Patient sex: F
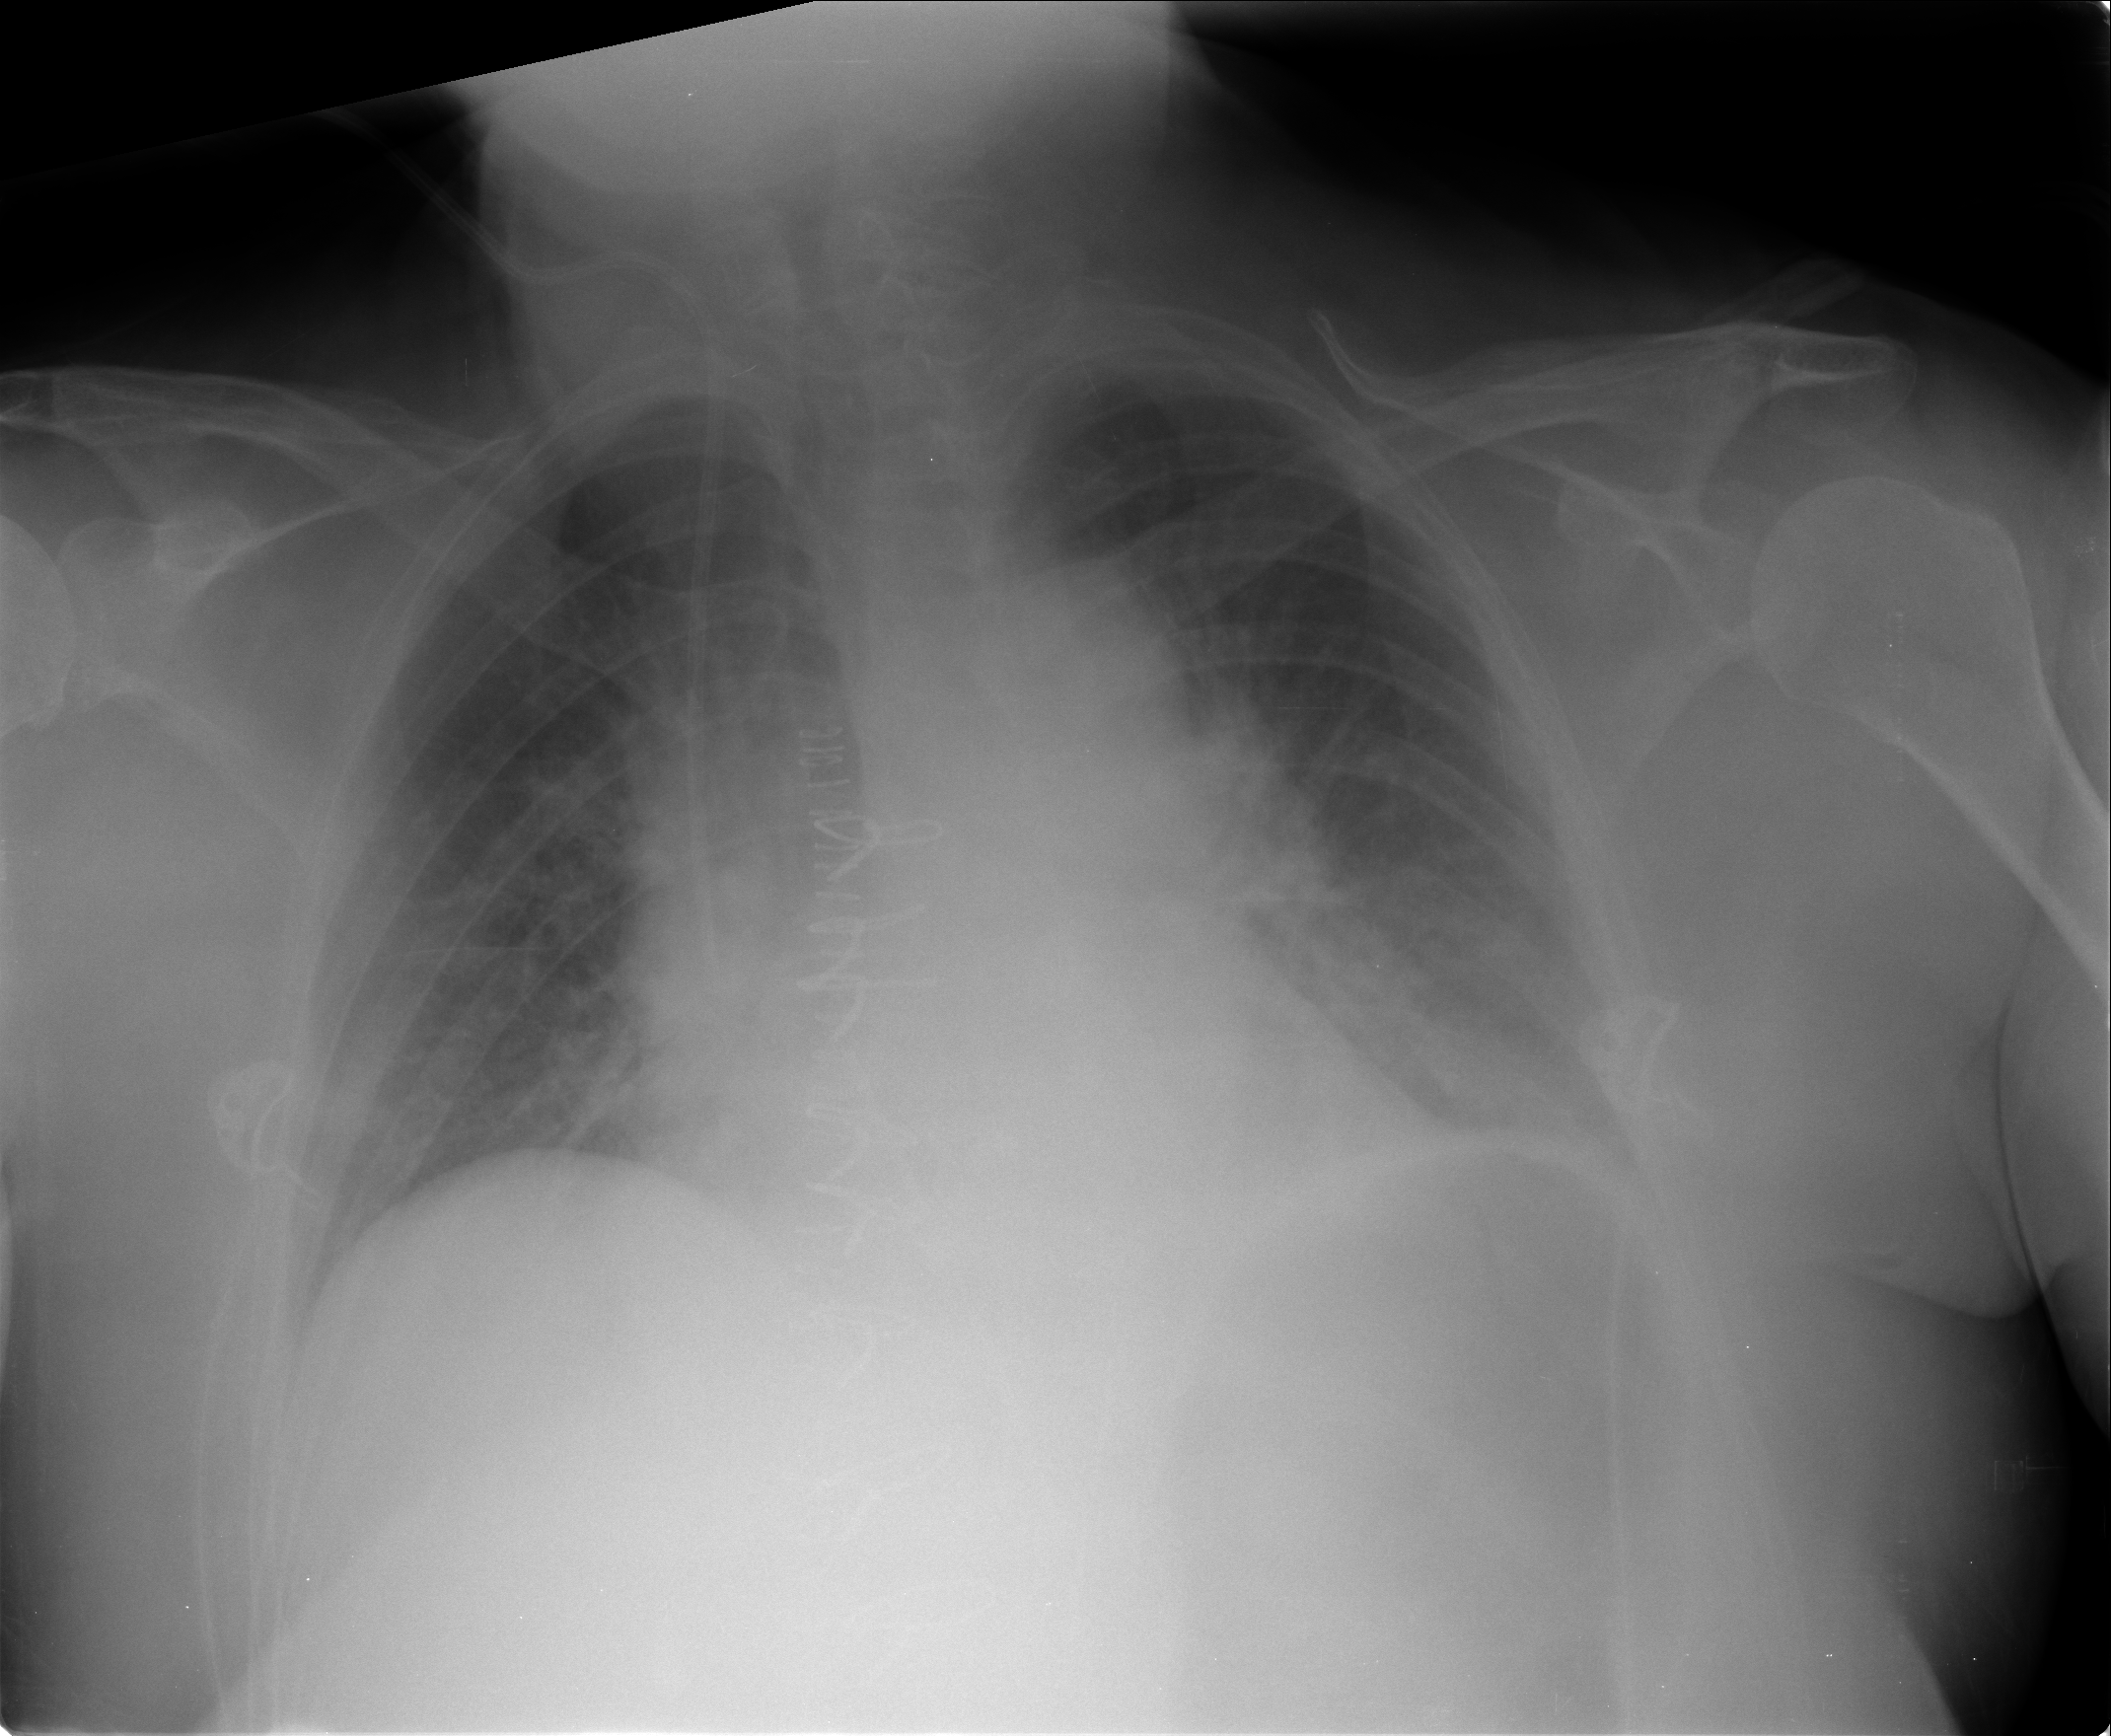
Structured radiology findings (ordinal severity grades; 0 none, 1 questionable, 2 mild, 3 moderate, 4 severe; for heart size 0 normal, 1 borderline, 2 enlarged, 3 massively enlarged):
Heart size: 0
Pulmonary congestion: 1
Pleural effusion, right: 0
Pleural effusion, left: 1
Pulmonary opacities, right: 1
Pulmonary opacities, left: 1
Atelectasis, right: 1
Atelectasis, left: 0